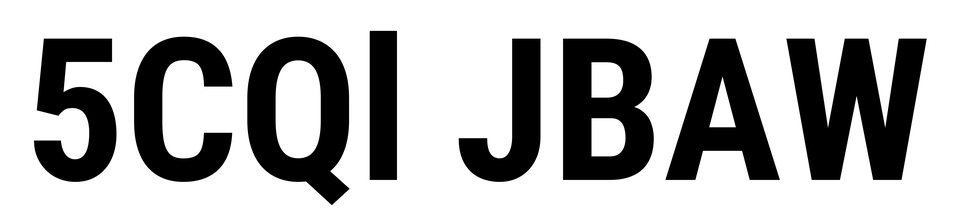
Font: Roboto_Condensed_Bold